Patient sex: M
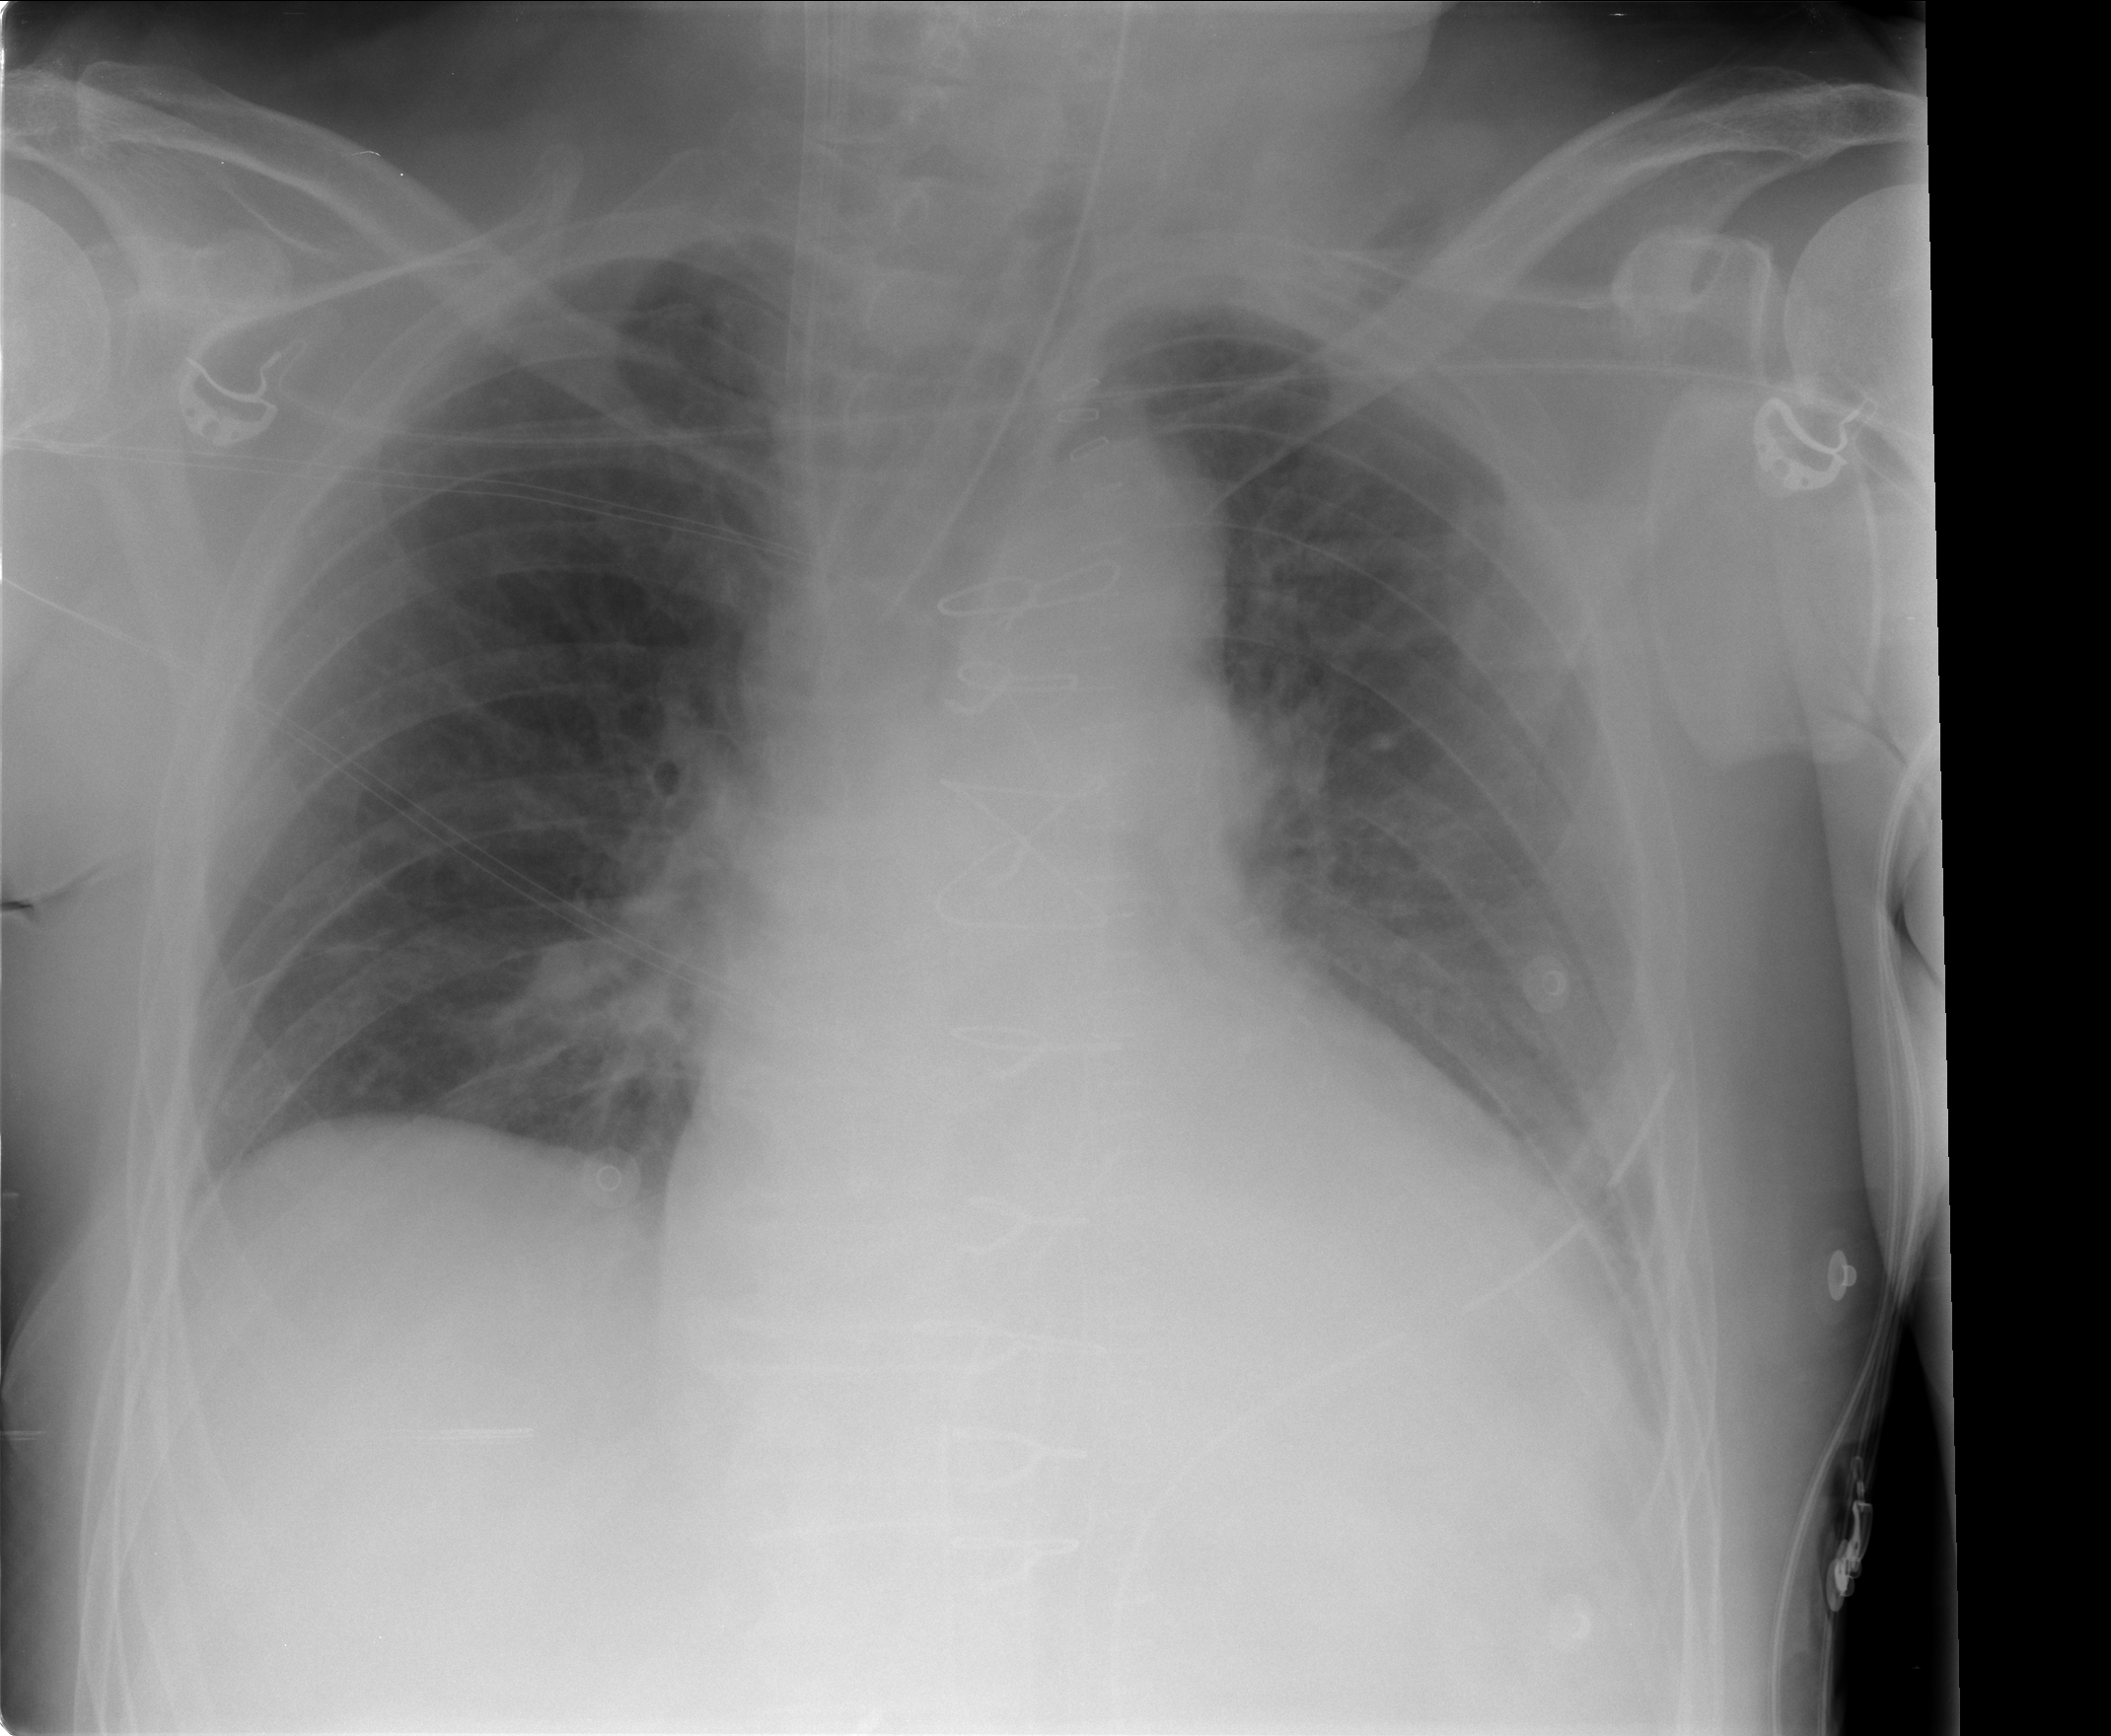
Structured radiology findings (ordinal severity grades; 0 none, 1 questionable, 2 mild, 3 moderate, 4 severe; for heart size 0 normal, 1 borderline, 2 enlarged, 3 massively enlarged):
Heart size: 0
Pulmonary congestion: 0
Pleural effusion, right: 0
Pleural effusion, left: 2
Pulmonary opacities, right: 0
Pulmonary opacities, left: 0
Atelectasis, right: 0
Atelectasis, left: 0